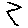
Label: zigzag